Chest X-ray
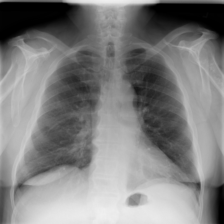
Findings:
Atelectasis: positive
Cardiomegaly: negative
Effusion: positive
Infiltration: negative
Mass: negative
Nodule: negative
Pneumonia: negative
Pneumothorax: negative
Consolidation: negative
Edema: negative
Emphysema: negative
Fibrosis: negative
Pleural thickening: negative
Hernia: negative